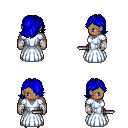
a pixel art fantasy rpg character, male body template, human, dark skin, underdress, teal pants, blue swoop hairstyle, white cloth bandages, metal boots, dagger, four views (front, back, left, right), 2x2 character sprite sheet, small pixel art, hard edges, no anti-aliasing